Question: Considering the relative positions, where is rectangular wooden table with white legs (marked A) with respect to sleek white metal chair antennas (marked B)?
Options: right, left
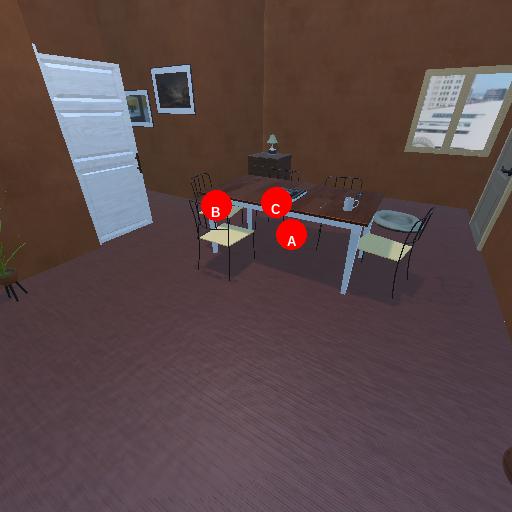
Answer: right